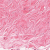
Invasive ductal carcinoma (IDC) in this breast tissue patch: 0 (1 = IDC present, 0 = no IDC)